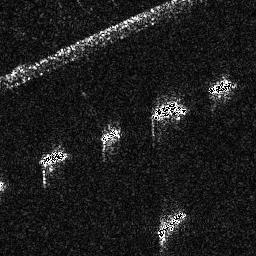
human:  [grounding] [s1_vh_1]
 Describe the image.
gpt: In the satellite image, there is  <ref>1 medium ship </ref> <box>[[60, 81, 72, 93, 0]]</box> located at bottom,  <ref>1 medium ship </ref> <box>[[14, 57, 25, 64, 0]]</box> located at left,  <ref>1 small ship </ref> <box>[[38, 48, 47, 56, 0]]</box> located at center,  <ref>1 medium ship </ref> <box>[[58, 38, 70, 46, 0]]</box> located at center,  <ref>1 small ship </ref> <box>[[80, 29, 90, 36, 0]]</box> located at right.